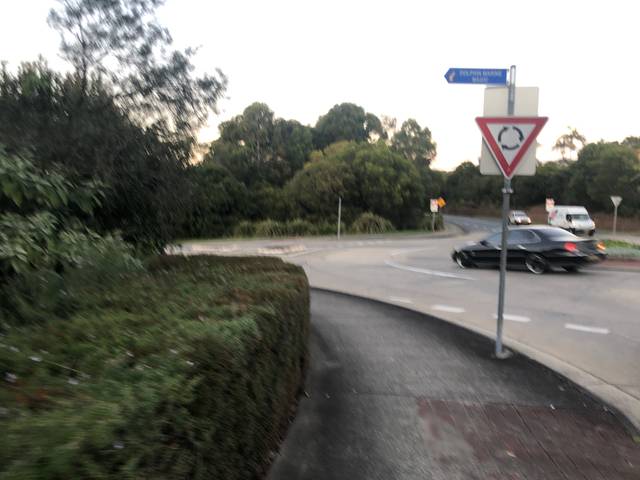
Region: Australia
Coordinates: -30.292, 153.133